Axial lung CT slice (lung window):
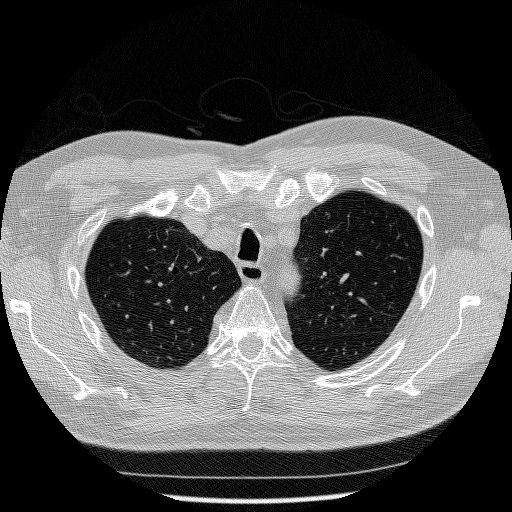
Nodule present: no